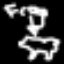
Label: frog